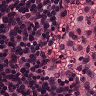
Metastatic tissue present: no